Question: I want to draw a clean network graph like this image.

But I couldn't find how can I do this. I have to use css for removing part of cell border line, but, as far as I know, dot file is not supported css. I want to insert ellipse shape node, separate node with vertical bar,
How can I draw a graph that satisfies these conditions? My dot file has self loop, so I can't use networkx. Any other ways are exist? or can I solve use dot file?
My dot file code is
'''
digraph {
// size = "6,8.5";
// ratio = "fill";
// layout = "circo"
forcelabels = True;
graph[overlap=False];
node [shape = ellipse];
node [fontsize = 10];
// node [penwidth = 3];
edge [fontsize = 10];
// A [pos = "0,2"]
// B [pos = "-2,-2"]
// C [pos = "0,1"]
// D [pos = "2,-2"]
// E [pos = "0,-3"]
A
B
C
D
E;
node[shape = point];
x1[style = invis]
{rank=same; A,C}
{rank=same; B,E}
A -> C [label = "4|1.0\l"];
B -> B [label = "1|:0.979\l"];
C:nw -> C:ne [label = "3|0.167\l"];
C -> D [label = "5|0.115\l"];
D:nw -> C:sw [xlabel = "3|0.103\l4|0:0.315\l"];
D:se -> x1 [dir = none]
x1 -> D:sw [xlabel = "5|0.308\l6|0:0.253\l"];
E -> B [label = "4|0.5\l"];
E -> D [label = "6|0.5\l"];
}
'''
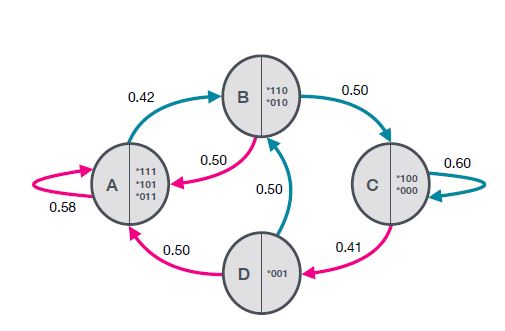
Answer: Two ways to create your nodes, one fairly close (well to my eyes) and pretty easy to replicate. The other will allow you to recreate your example, but requires using two programs (dot and a program to create individual nodes in svg - like Inkscape)
'''
digraph structs {
// if oblong is good enough, this works
node [shape=none]
try3 [label=<
<TABLE border="1" cellborder="0" cellspacing="0" cellpadding="0" style="rounded" >
<TR><TD width="40">A</TD><VR/><TD width="40">*111<BR/>*101<BR/>*011</TD></TR>
</TABLE>>];
// if you really want a circular node, perfectly split
// create the node images with another program (like Inkscape)
// and include as an image
try5 [image="/tmp/split1.svg" label=""]
}
'''
producing:
<URL>